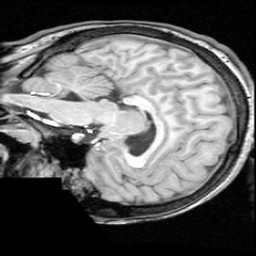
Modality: T1w
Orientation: sagittal
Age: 15
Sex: female
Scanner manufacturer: ge
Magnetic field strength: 1.5 T
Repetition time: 0.03333 s
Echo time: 0.008 s